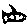
Label: fish